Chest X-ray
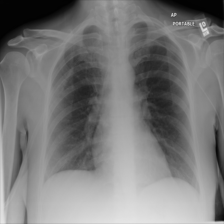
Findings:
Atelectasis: negative
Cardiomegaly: negative
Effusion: negative
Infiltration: negative
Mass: negative
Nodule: negative
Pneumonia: negative
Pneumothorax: negative
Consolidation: negative
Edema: negative
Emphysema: negative
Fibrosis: negative
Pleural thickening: negative
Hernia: negative